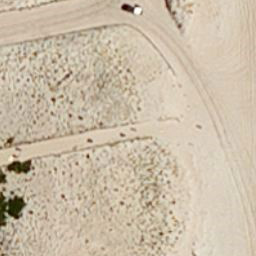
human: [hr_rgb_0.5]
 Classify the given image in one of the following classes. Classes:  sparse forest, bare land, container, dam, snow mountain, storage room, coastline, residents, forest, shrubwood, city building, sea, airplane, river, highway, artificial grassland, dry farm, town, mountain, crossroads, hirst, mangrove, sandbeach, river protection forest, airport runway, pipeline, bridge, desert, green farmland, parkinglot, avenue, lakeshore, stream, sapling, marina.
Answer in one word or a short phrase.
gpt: sandbeach